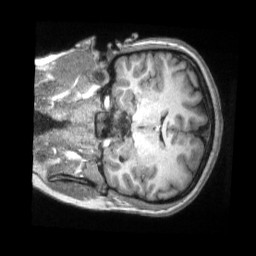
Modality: T1w
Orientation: coronal
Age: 18
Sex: female